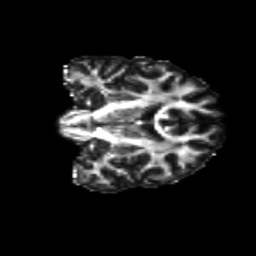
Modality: FA
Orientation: coronal
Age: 21
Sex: female
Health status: healthy
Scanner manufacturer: siemens
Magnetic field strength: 3 T
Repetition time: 8.6 s
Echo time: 0.095 s